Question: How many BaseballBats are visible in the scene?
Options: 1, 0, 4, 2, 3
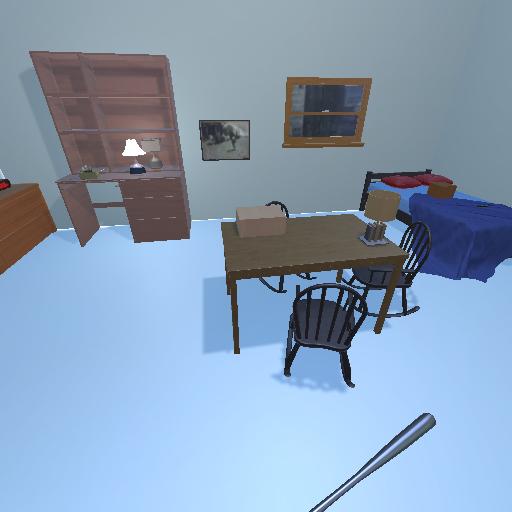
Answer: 1